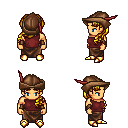
a pixel art fantasy rpg character, male body template, human, tanned skin, maroon sleeveless shirt, robe skirt, blonde princess hairstyle, leather cap, cloth bracers, gold boots, four views (front, back, left, right), 2x2 character sprite sheet, small pixel art, hard edges, no anti-aliasing